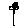
Label: flower